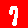
Digit: 7